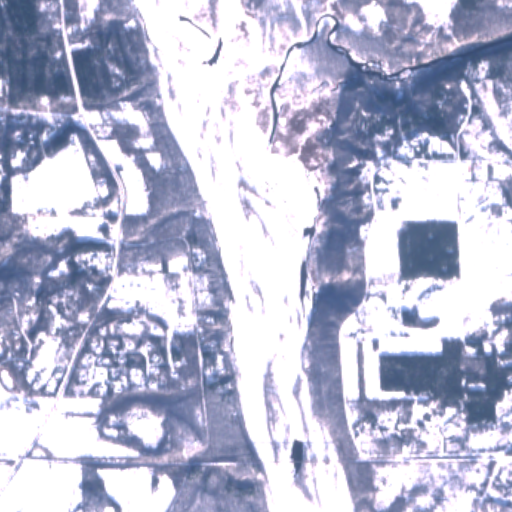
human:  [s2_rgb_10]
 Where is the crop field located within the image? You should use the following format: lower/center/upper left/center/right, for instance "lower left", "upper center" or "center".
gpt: The crop field is located in the right of the image.
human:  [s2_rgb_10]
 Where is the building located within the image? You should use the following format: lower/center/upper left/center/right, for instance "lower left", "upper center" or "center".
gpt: The building is located in the lower center of the image.
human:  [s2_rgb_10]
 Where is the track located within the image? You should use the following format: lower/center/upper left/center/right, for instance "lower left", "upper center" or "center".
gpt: There is no track in the image.